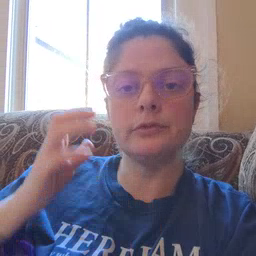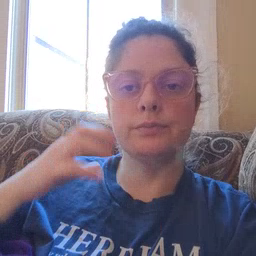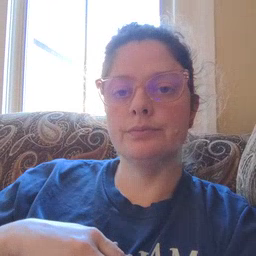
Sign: radio